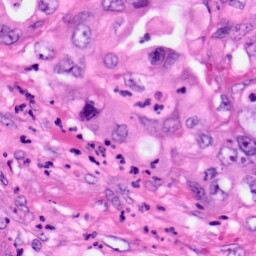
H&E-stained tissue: Pancreatic